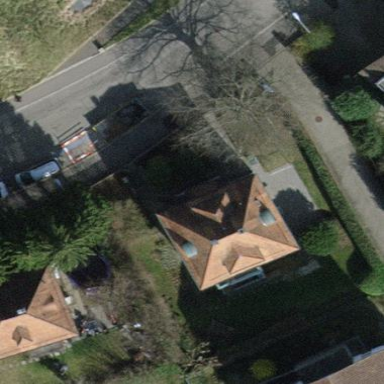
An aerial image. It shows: Detached building.